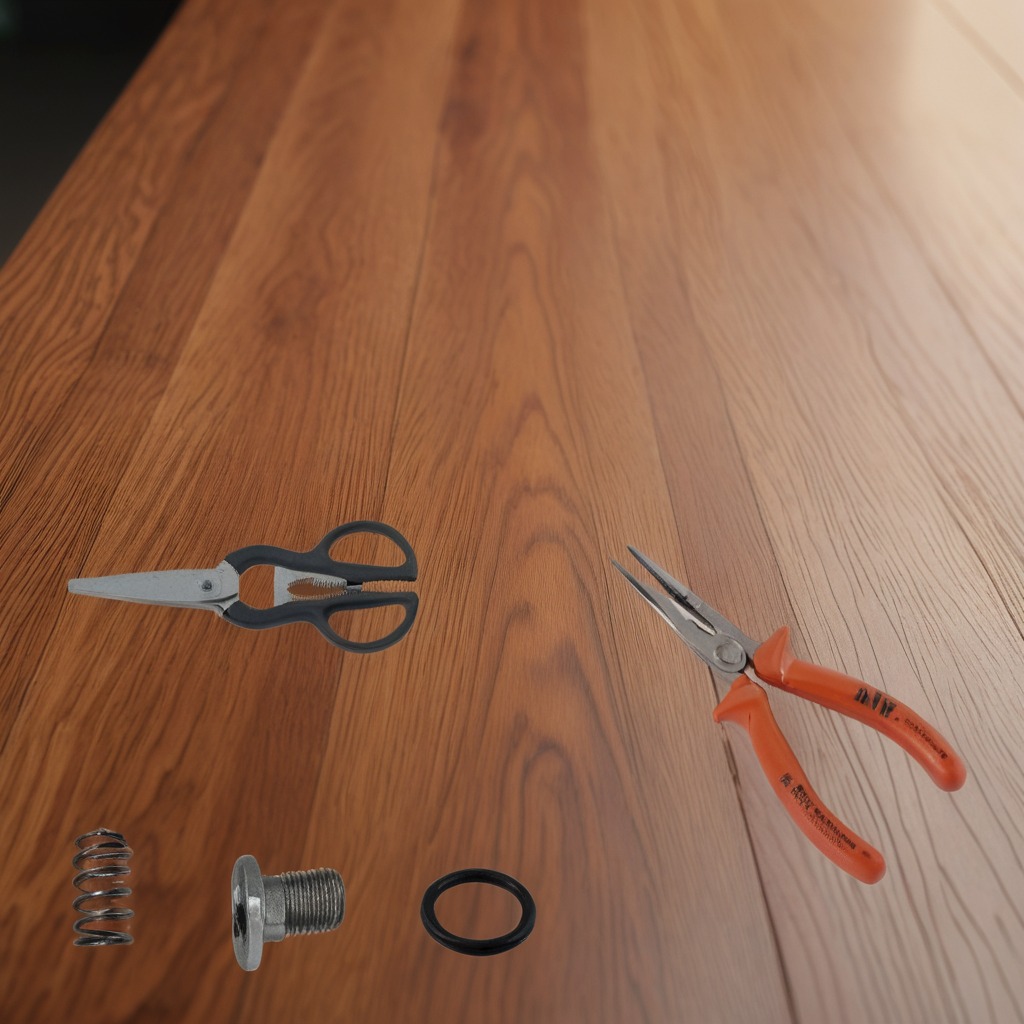
A rubber Oring, a metal machine screw, a pair of pliers, a coiled metal spring, and a pair of scissors are lying on the wooden table.